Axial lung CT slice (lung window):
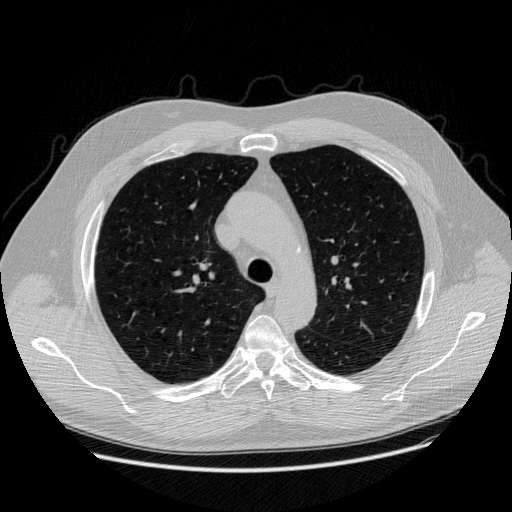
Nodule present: no